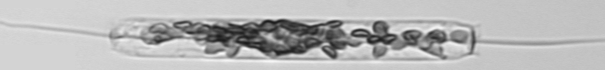
Label: Ditylum_brightwellii